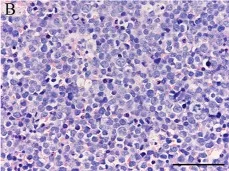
Histopathological features of the plasmablastic lymphoma (PBL) patient. (B) The higher power view shows large-sized atypical cells with lymphocytic or plasmacytoid morphology, accompanied by obvious nucleoli and pathological mitotic features (H&E; scale bar, 100 mum).
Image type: pathology (h&e)